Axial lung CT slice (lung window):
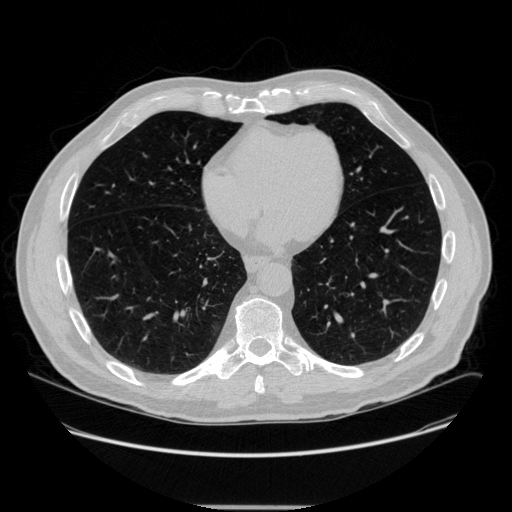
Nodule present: no